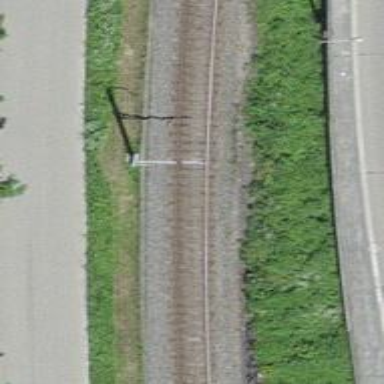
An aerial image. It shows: Single-track electrified railway with contact line.